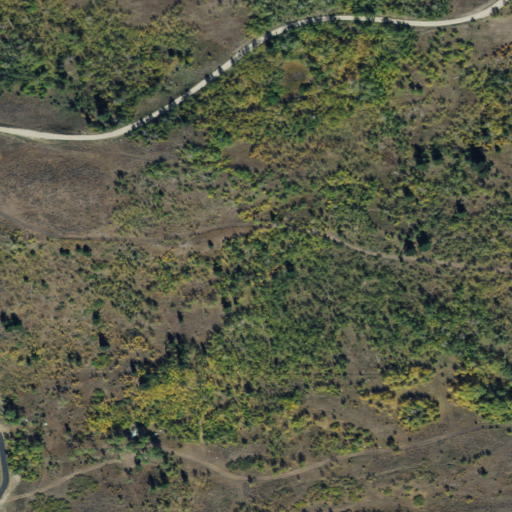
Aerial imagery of valley in Wyoming named Madison Valley containing grassland, shrub, deciduous forest, and evergreen forest